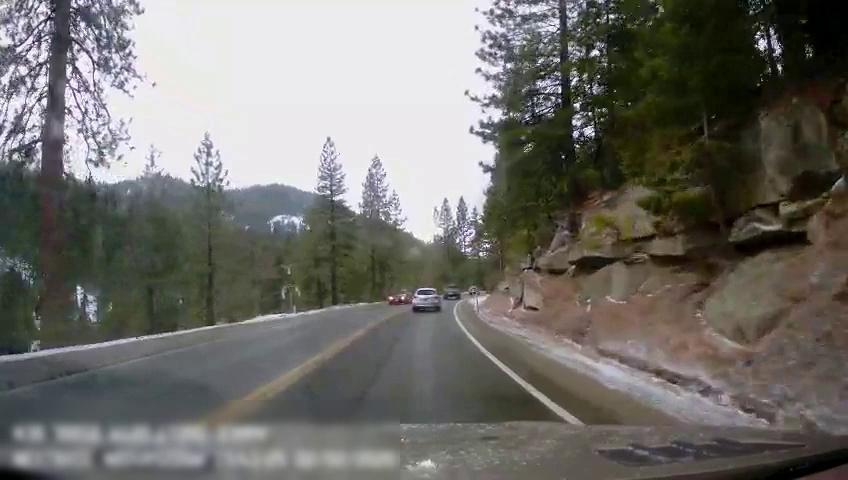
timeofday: Day
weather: Cloudy
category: Drivable Space
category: Vehicles | Car
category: Vehicles | Truck
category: Vehicles | Car
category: Vehicles | Car
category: Lanes | Current Lane
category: Lanes | Current Lane
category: Lanes | Opposite Lane
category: Lanes | Opposite Lane